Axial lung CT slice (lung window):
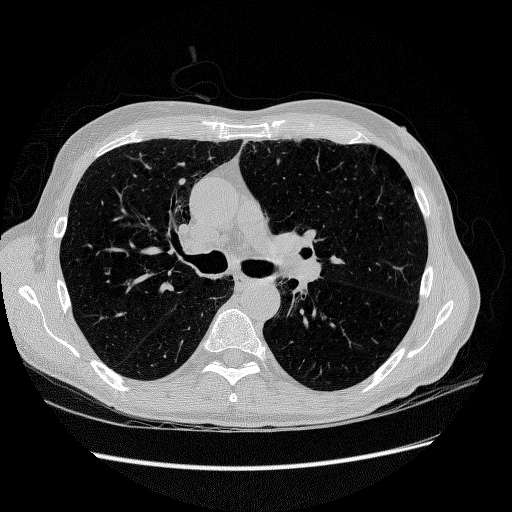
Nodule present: no